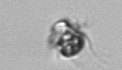
Label: Mesodinium